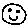
Label: smiley face